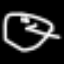
Label: clock